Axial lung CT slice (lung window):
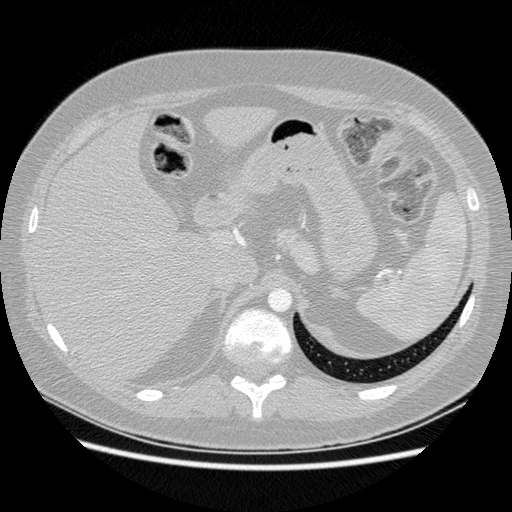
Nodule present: no